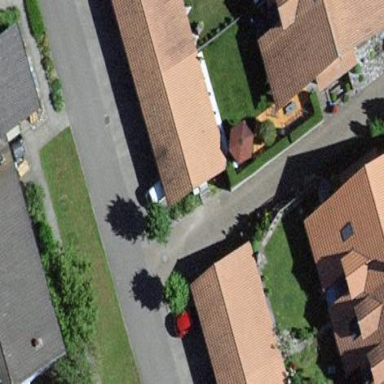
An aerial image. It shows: Garage.